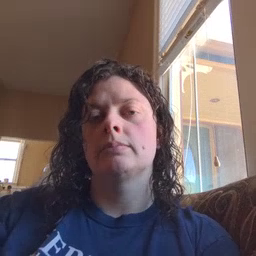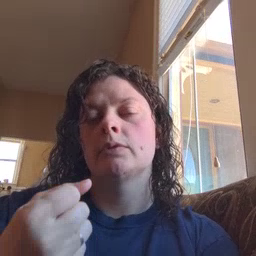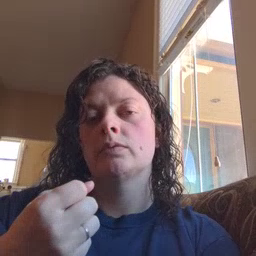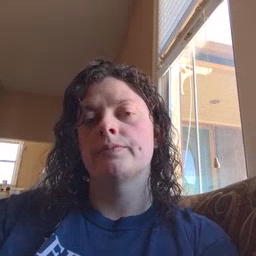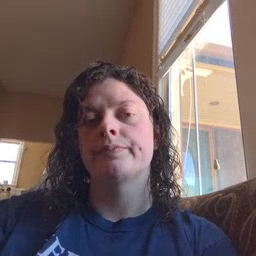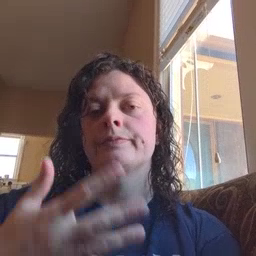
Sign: milk